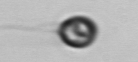
Label: flagellate